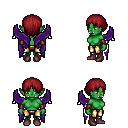
a pixel art fantasy rpg character, female body template, orc, green skin, purple wings, gold greaves, brunette plain hairstyle, leather bracers, maroon shoes, four views (front, back, left, right), 2x2 character sprite sheet, small pixel art, hard edges, no anti-aliasing